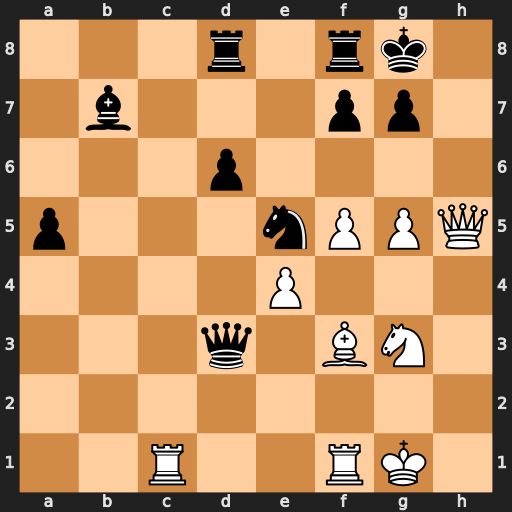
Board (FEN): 3r1rk1/1b3pp1/3p4/p3nPPQ/4P3/3q1BN1/8/2R2RK1
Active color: w
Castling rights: -
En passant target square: -
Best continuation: f6 Nxf3+ Rxf3